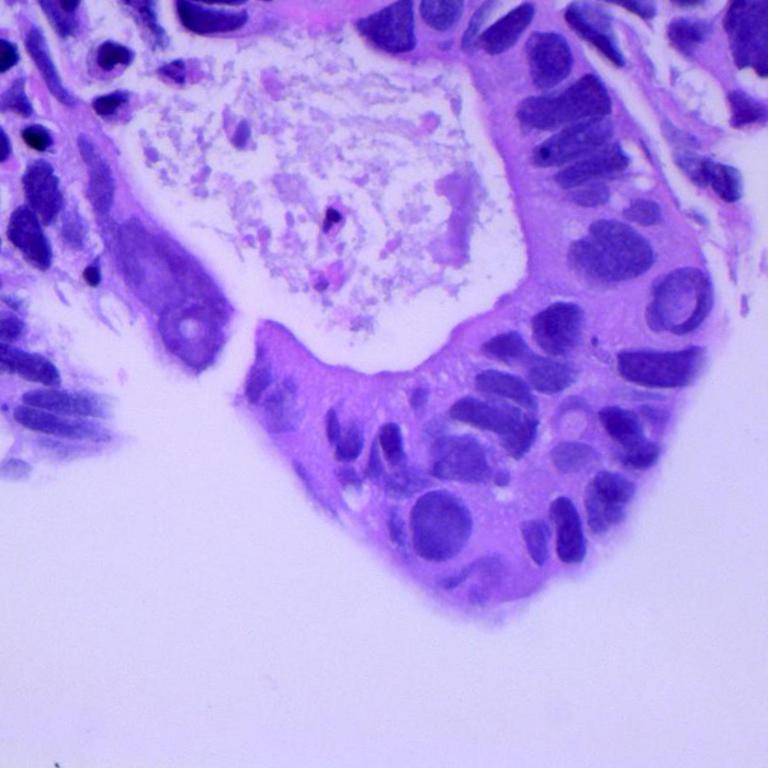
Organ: lung
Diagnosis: adenocarcinomas